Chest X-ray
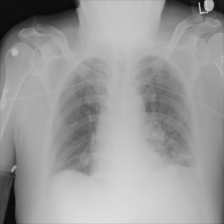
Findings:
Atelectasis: positive
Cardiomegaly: negative
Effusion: negative
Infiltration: negative
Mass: negative
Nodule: positive
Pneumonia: negative
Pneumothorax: negative
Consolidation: positive
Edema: negative
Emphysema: negative
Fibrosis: negative
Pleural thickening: negative
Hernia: negative